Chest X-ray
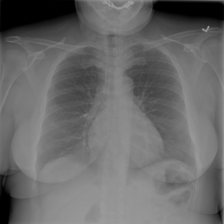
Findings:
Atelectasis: negative
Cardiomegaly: negative
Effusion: negative
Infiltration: positive
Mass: negative
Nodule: negative
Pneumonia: negative
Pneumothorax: negative
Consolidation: negative
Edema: negative
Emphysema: negative
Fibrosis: negative
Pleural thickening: negative
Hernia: negative